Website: crate-barrel
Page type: store-pickup
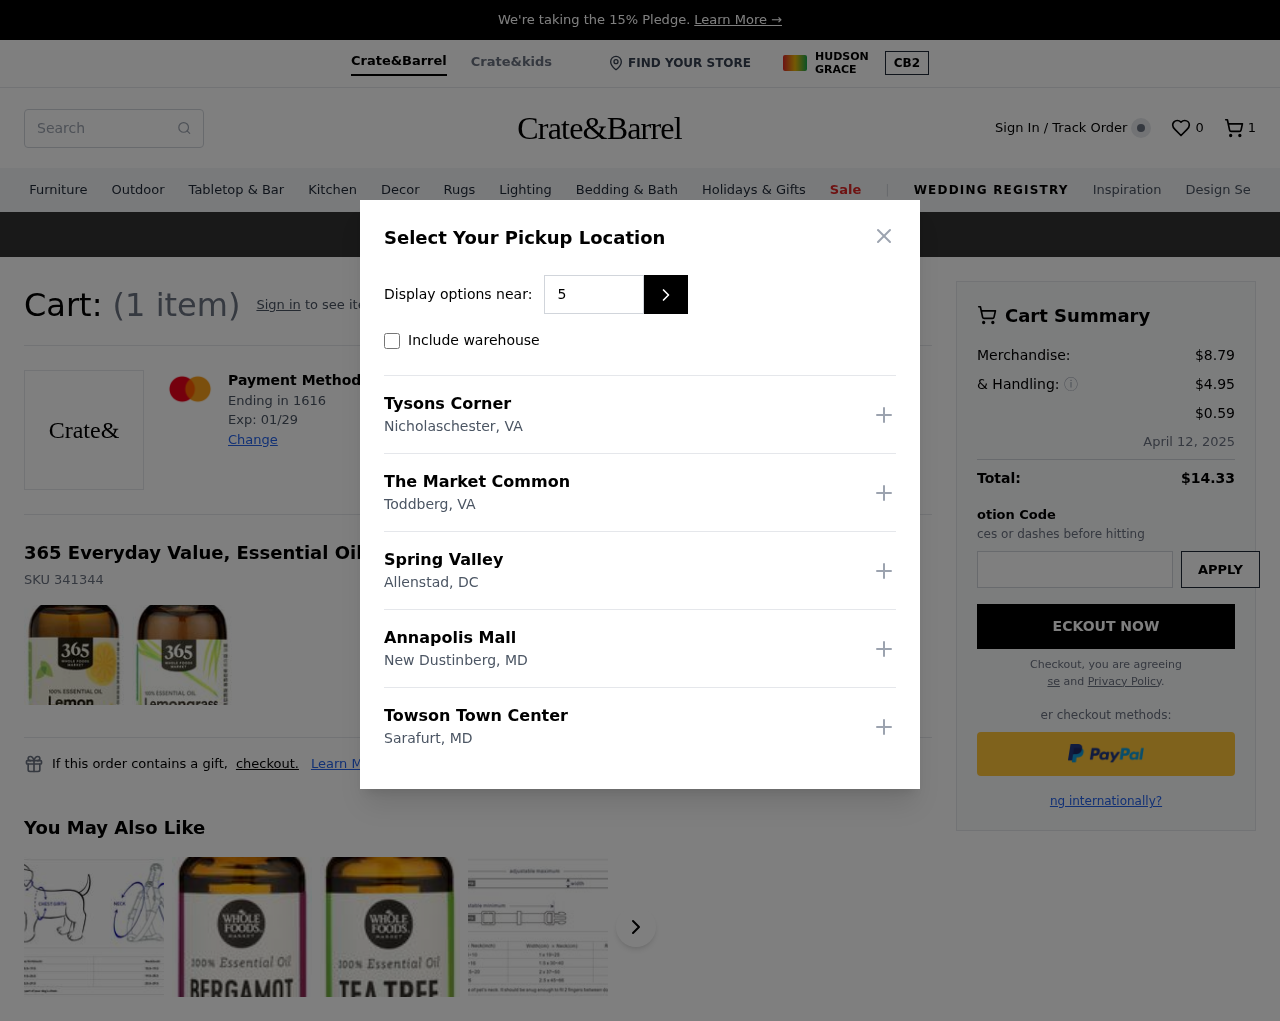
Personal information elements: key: PII_CARD_EXPIRY
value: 01/29
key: PII_CARD_LAST4
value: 1616
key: PII_LOCATION1_CITY
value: Nicholaschester
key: PII_LOCATION1_NAME
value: Tysons Corner
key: PII_LOCATION1_STATE
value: VA
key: PII_LOCATION2_CITY
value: Toddberg
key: PII_LOCATION2_NAME
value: The Market Common
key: PII_LOCATION2_STATE
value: VA
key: PII_LOCATION3_CITY
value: Allenstad
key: PII_LOCATION3_NAME
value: Spring Valley
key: PII_LOCATION3_STATE
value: DC
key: PII_LOCATION4_CITY
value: New Dustinberg
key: PII_LOCATION4_NAME
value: Annapolis Mall
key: PII_LOCATION4_STATE
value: MD
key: PII_LOCATION5_CITY
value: Sarafurt
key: PII_LOCATION5_NAME
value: Towson Town Center
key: PII_LOCATION5_STATE
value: MD
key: PII_POSTCODE
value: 53422
Product elements: key: PRODUCT1_NAME
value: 365 Everyday Value, Essential Oil Lemon Value Size, 2 fl oz
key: PRODUCT1_SKU
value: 341344
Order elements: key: ORDER_NUM_ITEMS
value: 1
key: ORDER_NUM_ITEMS
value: (1 item)
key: ORDER_SUBTOTAL
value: $8.79
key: ORDER_SHIPPING_COST
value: $4.95
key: ORDER_SURCHARGE
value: $0.59
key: ORDER_DELIVERY_DATE
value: April 12, 2025
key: ORDER_TOTAL
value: $14.33
Search elements: key: HEADER_SEARCH
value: Search
Other elements: key: WISHLIST_NUM_ITEMS
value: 0